Question: On my client's site I'm using <URL> to show the license agreement for their product when a "show agreement" link is clicked. So I'm using the inline type for a big long block of text. It works perfectly on the desktop. But it gets .
If I understand correctly, at desktop views Magnific Popup sets '<html>' to 'overflow: hidden' and the to 'position: fixed'. At mobile views it do this.
This would be fine, except for that my popup is so tall that it exceeds the height of my page. This means that it starts looking broken at the bottom.

I'd love to make it work on mobile/iOS as it does on desktop, but I'm starting to doubt that this is even possible. If anyone has any ideas I'd love to hear 'em. Thanks!
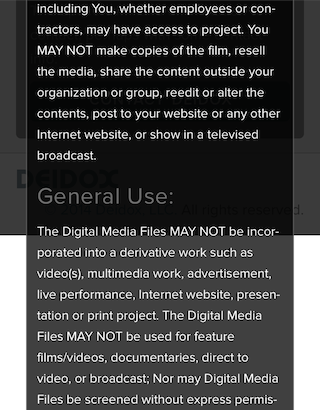
Answer: You could add 'max-height: 100%, overflow-y: scroll' on the popup. This way the biggest it can be is the size of the viewport, but users can scroll within it.